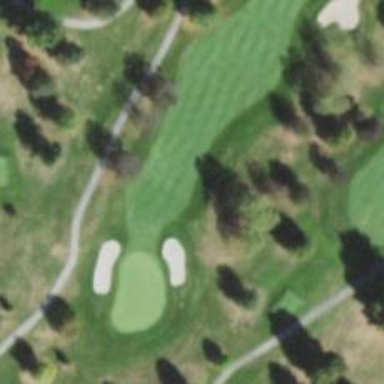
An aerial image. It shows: Golf hole.